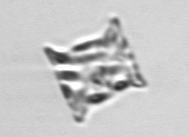
Label: Eucampia